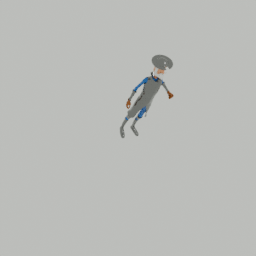
Label: people